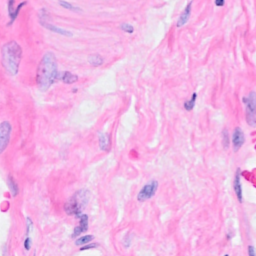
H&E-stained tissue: Breast